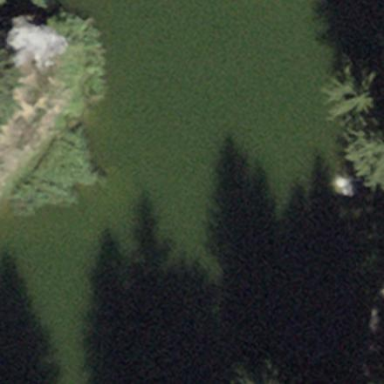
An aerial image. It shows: Pond with natural water.